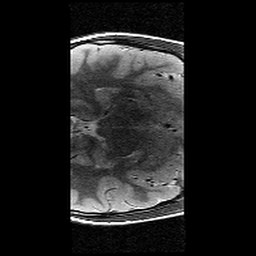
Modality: T2w
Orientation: axial
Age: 11
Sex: male
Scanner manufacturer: siemens
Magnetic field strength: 3 T
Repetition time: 9.23 s
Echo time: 0.067 s